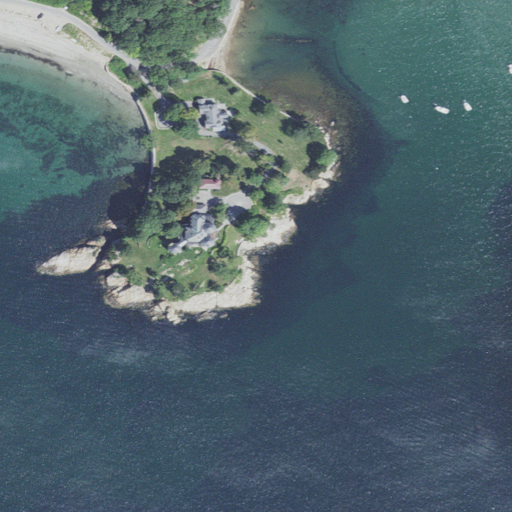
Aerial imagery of cape in Massachusetts named Crow Island containing open water, herbaceous wetlands, medium intensity development, high intensity development, low intensity development, open development, barren land, and deciduous forest